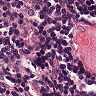
Metastatic tissue present: no